Question: I have been working on creating a histogram of some data I that I have recent generated and in a effort to make the data more readable would like to include the confidence intervals, including having the intervals numerically marked on the tick line.
This has created a small problem with the readability. Using the code below you can see that having mean as a float value will cause all of the tick marks to have the same precision as the mean value leading to a large number of trailing 0's, in this case there are 7 but if you manully set the mean value to something like 3.5 all will have 1 trailing 0.
I was wondering if anyone knows how to set the percision of each mark manually. Ideally I would like to have the marks at 0,1,2,..,10 to be integer while the mean value would have 2 digits of precision shown since I will have a more accurate number listed.
'''
require(ggplot2)
set.seed(1235)
df <- data.frame(x=rexp(1000))
mean = mean(df$x)
ggplot(df, aes(x=x)) +
geom_histogram(binwidth = .05, position="dodge", color="black", fill="transparent") +
geom_vline(data=df, aes(xintercept=mean), linetype="dashed", color="red") +
theme_bw() +
scale_x_continuous(name="Values", expand = c(0, 0), breaks = sort(c(seq(0,10,1), mean)))
'''

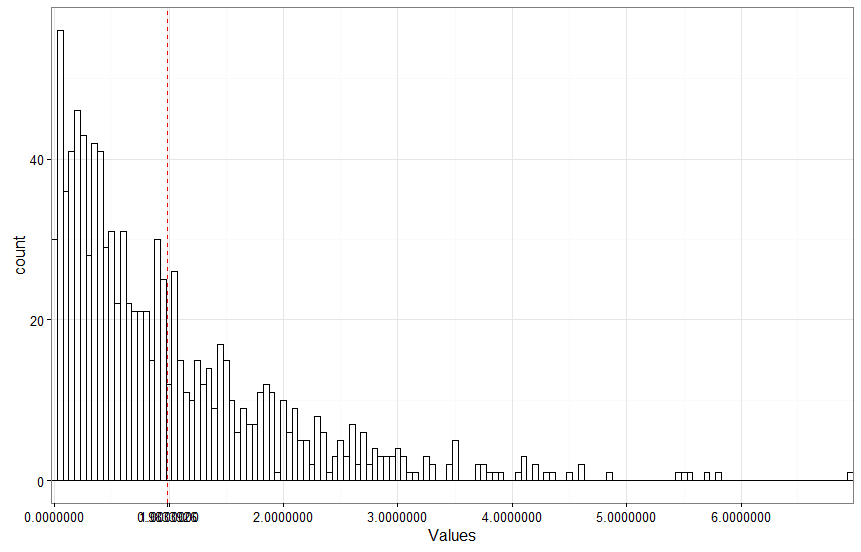
Answer: You can set the 'labels' parameter of 'scale_x_continuous'. The values still overlap, so adjust accordingly or put the label elsewhere, e.g. with 'geom_text'.
'''
ggplot(df, aes(x = x)) +
geom_histogram(binwidth = .05, position = "dodge", color = "black", fill = "transparent") +
geom_vline(aes(xintercept = mean), linetype = "dashed", color = "red") +
theme_bw() +
scale_x_continuous(name="Values", expand = c(0, 0),
breaks = sort(c(seq(0,10,1), mean)),
labels = sort(c(0L:10L, round(mean, digits = 2))))
'''
<URL>